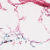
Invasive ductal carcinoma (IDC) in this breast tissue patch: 0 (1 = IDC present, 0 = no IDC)